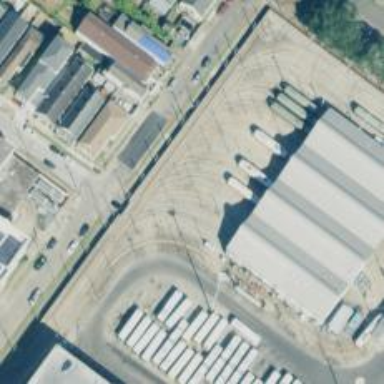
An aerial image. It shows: Tram railway passing through service yard.